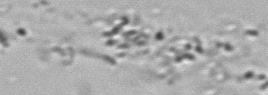
Label: Phaeocystis_debris